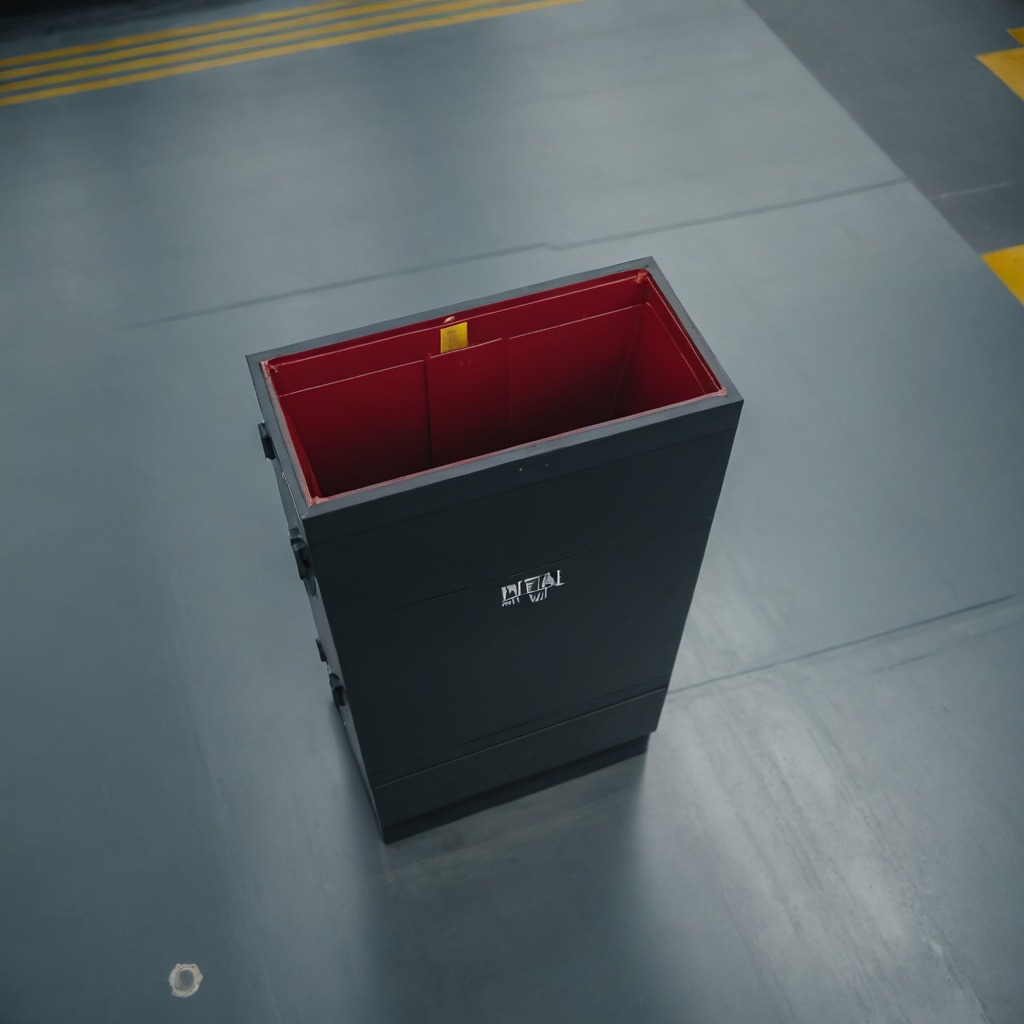
A metal nut is lying on the surface of the toolbox in an airplane hangar workshop 8K.